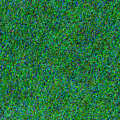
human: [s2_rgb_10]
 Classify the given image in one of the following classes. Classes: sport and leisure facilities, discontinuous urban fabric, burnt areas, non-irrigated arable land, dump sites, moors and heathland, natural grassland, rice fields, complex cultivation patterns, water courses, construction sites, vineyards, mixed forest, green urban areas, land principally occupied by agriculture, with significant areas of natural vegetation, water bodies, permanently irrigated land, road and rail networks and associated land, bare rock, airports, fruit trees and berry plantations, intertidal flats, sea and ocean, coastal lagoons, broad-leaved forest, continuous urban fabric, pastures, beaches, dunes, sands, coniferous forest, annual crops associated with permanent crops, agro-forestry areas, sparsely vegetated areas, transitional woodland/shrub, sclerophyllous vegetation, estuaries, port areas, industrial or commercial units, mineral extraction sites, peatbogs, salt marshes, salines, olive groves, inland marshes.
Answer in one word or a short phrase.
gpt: sea and ocean